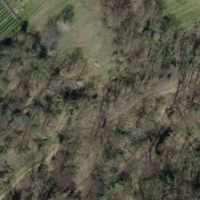
EUNIS habitat code: 41
Species observed at this site:
Yucca filamentosa